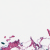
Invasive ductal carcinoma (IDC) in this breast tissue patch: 0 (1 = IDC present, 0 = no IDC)